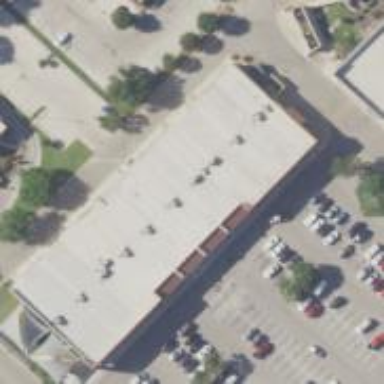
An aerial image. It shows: Retail building.